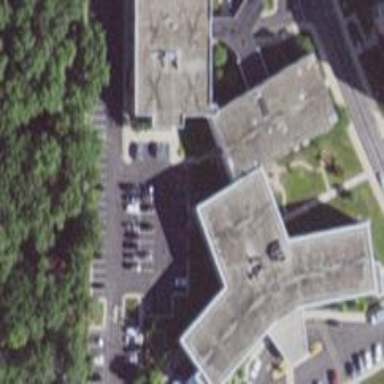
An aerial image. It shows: Clinic building providing healthcare services.